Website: lowes
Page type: billing-address
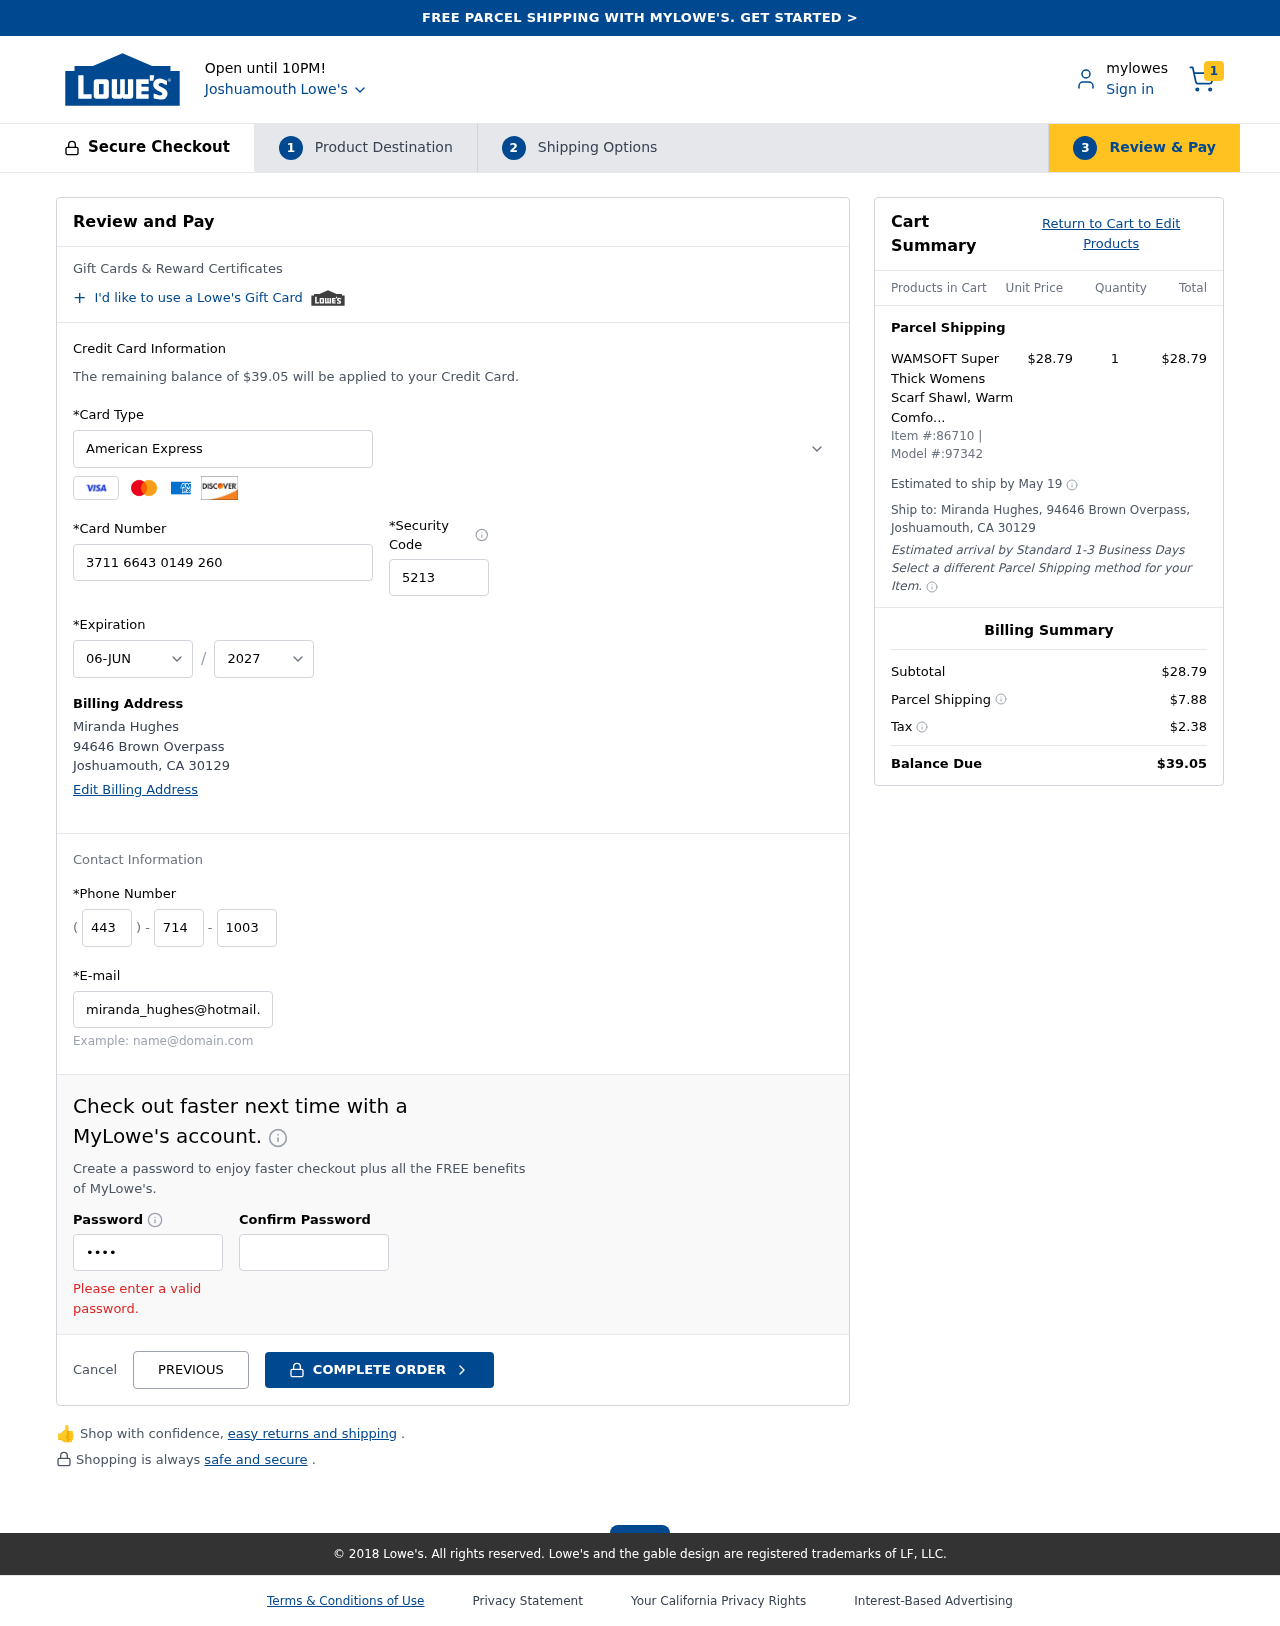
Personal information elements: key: PII_CARD_CVV
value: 5213
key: PII_CARD_EXPIRY_MONTH
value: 06
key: PII_CARD_EXPIRY_YEAR
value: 27
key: PII_CARD_NUMBER
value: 3711 6643 0149 260
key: PII_CARD_TYPE
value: American Express
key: PII_CITY
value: Joshuamouth
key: PII_CITY_STATE_ZIP
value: Joshuamouth, CA 30129
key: PII_EMAIL
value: miranda_hughes@hotmail.com
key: PII_FULLNAME
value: Miranda Hughes
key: PII_PHONE_AREA
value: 443
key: PII_PHONE_PREFIX
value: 714
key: PII_PHONE_SUFFIX
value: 1003
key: PII_STREET
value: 94646 Brown Overpass
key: PII_FULLNAME2
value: Miranda Hughes
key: PII_STATE_ABBR
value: CA
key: PII_POSTCODE
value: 30129
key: PII_POSTCODE_FULL
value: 30129
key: PII_CITY_STATE
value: Joshuamouth, CA
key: PII_POSTCODE_NUMERIC
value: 30129
Product elements: key: PRODUCT1_NAME
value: WAMSOFT Super Thick Womens Scarf Shawl, Warm Comfortable 3X Thick Spring Soft Rainbow Cashmere Large
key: PRODUCT1_PRICE
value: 28.79
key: PRODUCT1_QUANTITY
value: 1
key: PRODUCT_ITEM_NUMBER
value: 86710
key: PRODUCT_MODEL_NUMBER
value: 97342
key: PRODUCT1_LINE_TOTAL
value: $28.79
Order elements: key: ORDER_NUM_ITEMS
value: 1
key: ORDER_TOTAL
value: $39.05
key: ORDER_SHIPPING_DATE
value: May 19
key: ORDER_SUBTOTAL
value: $28.79
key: ORDER_SHIPPING_COST
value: $7.88
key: ORDER_TAX
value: $2.38